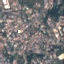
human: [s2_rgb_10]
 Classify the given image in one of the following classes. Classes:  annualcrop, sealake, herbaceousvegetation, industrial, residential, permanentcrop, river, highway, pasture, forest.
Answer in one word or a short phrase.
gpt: Residential